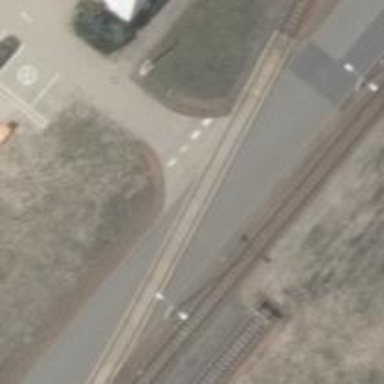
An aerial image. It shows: Level crossing along the railway.